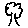
Label: tree